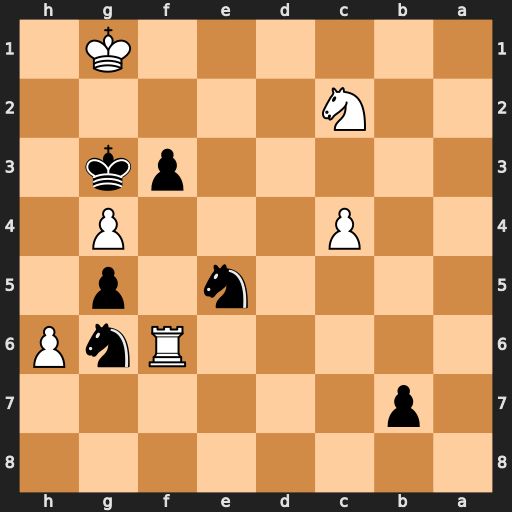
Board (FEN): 8/1p6/5RnP/4n1p1/2P3P1/5pk1/2N5/6K1
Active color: b
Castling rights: -
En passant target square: -
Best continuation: Nxg4 Rxf3+ Kxf3